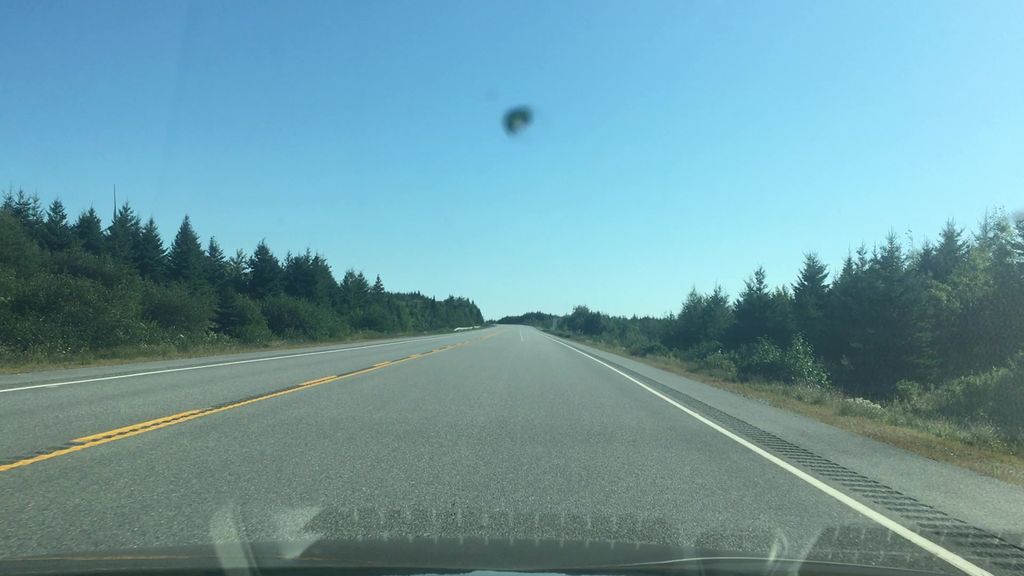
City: halifax